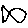
Label: fish